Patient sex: M
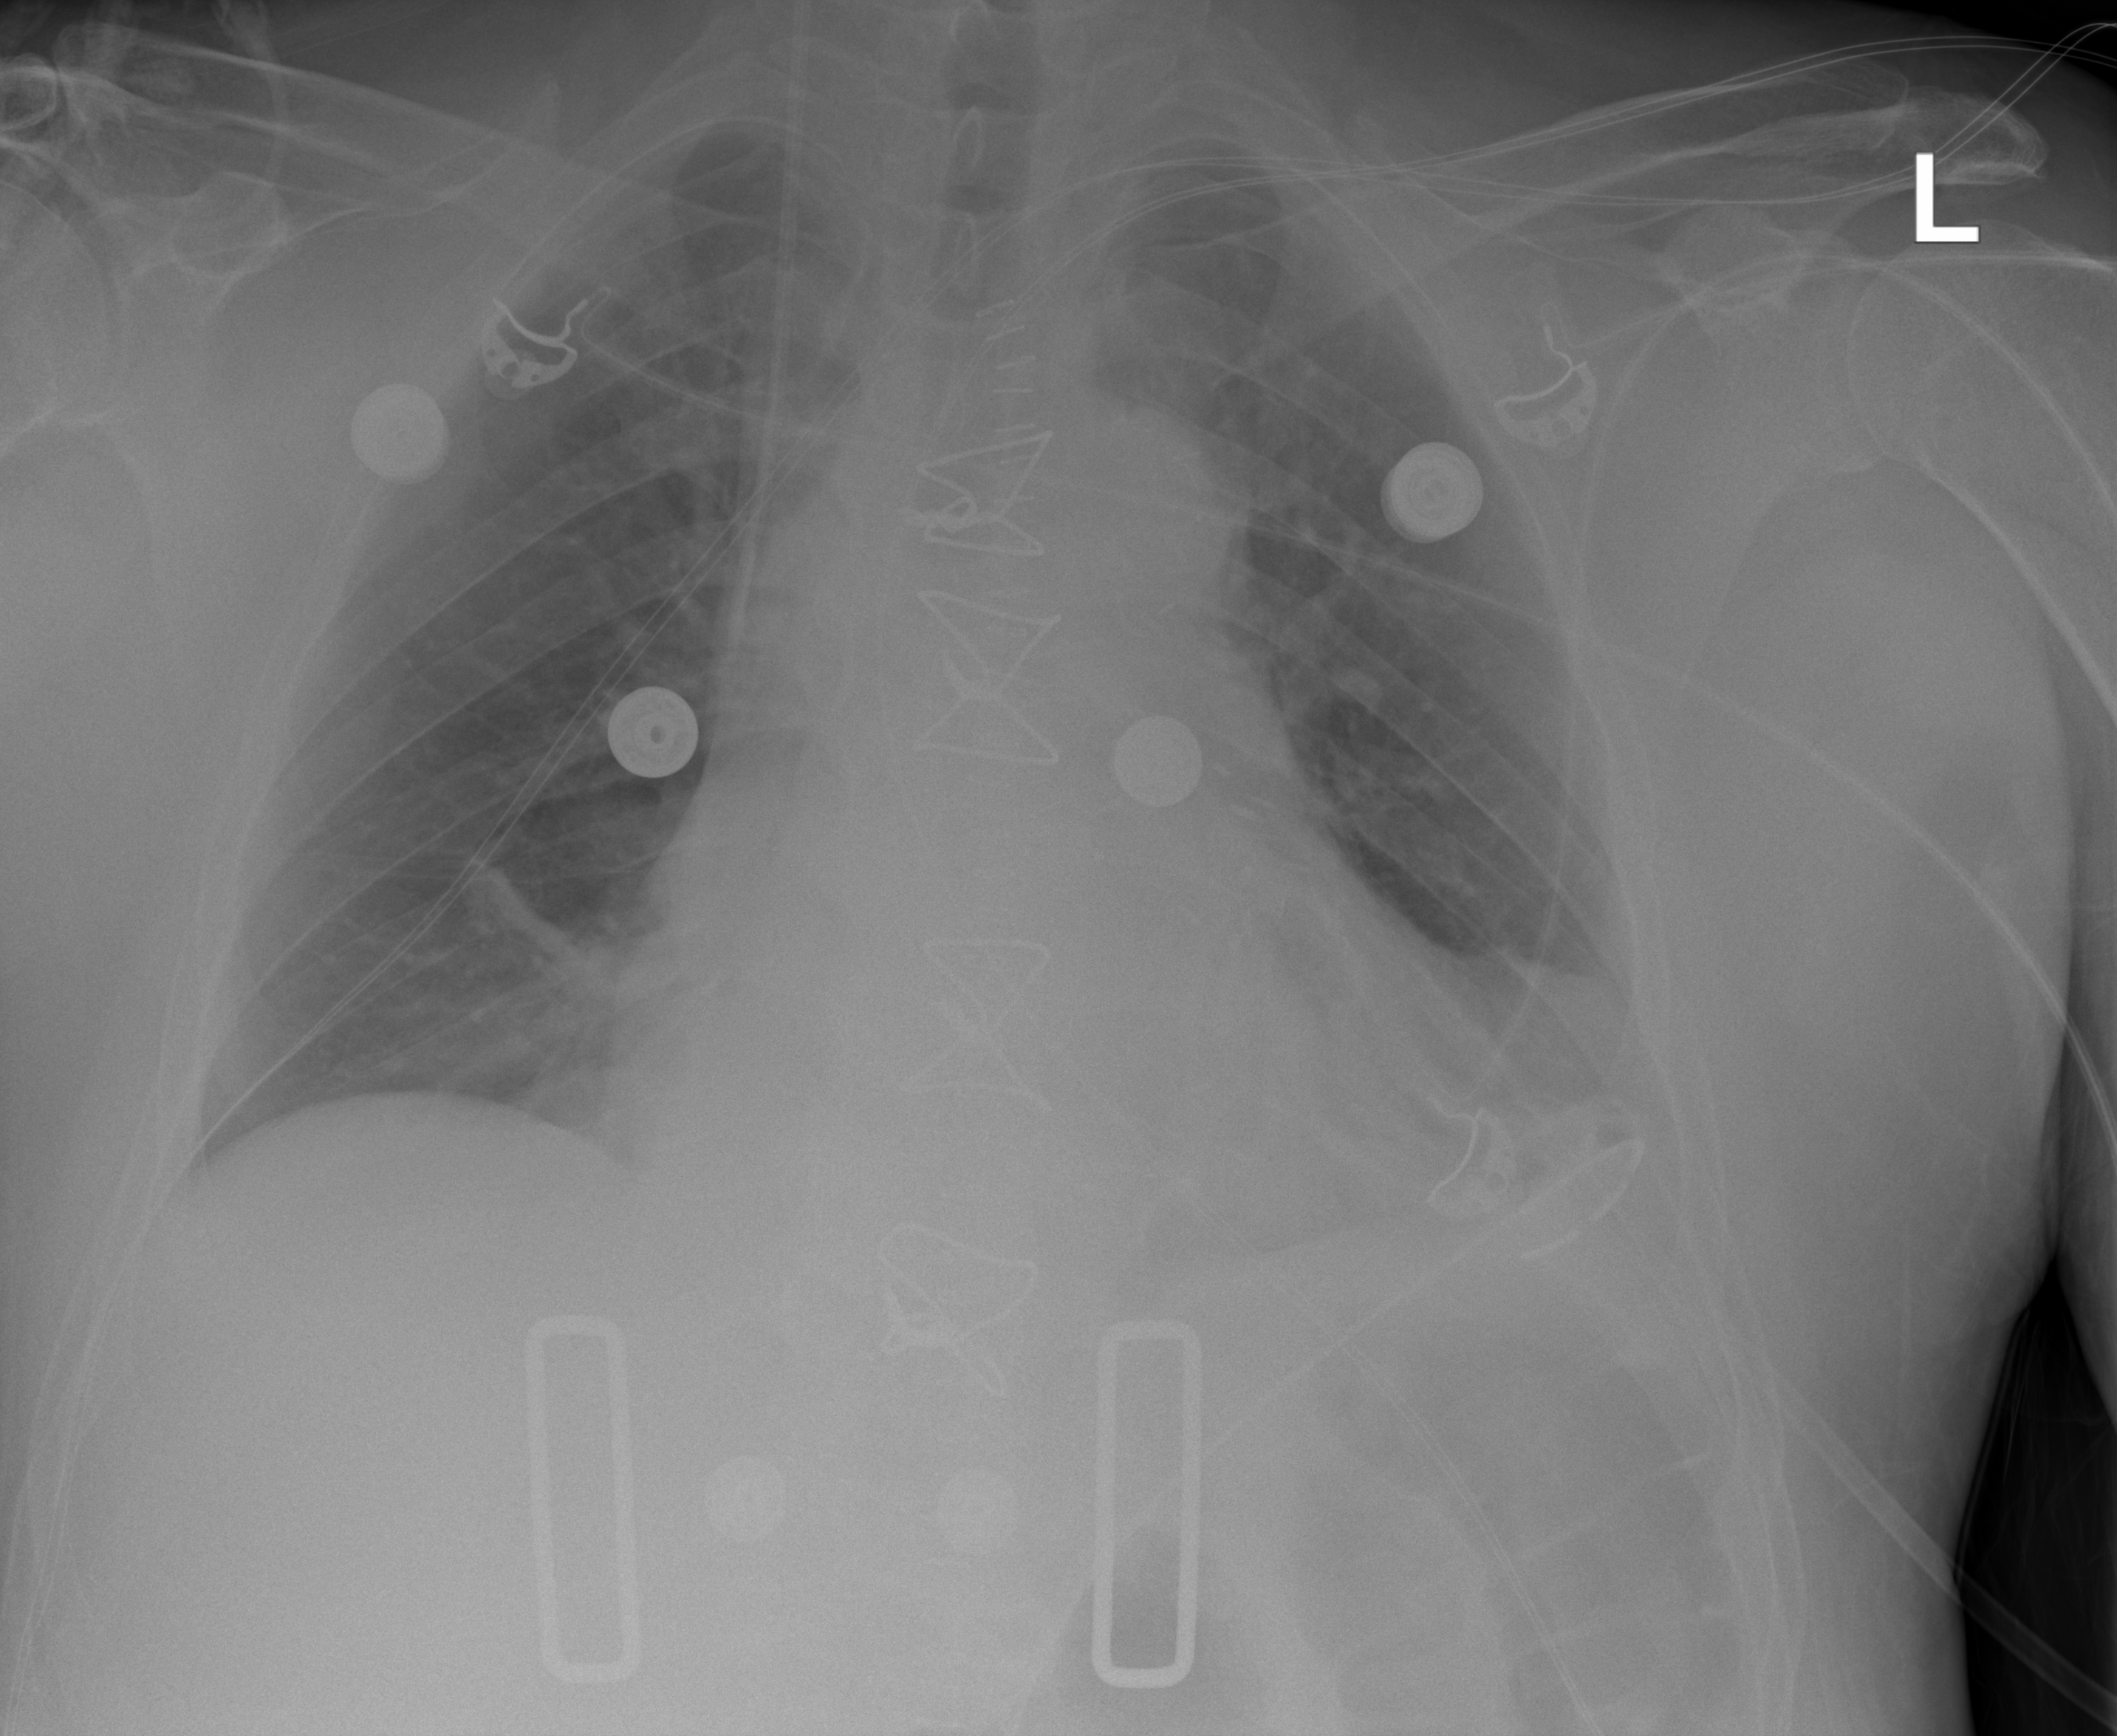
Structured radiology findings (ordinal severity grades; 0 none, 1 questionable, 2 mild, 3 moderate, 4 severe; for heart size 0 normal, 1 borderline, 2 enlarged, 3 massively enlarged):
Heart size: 2
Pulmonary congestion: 0
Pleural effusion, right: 0
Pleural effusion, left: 0
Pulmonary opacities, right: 2
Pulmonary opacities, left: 0
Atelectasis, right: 2
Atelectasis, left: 0